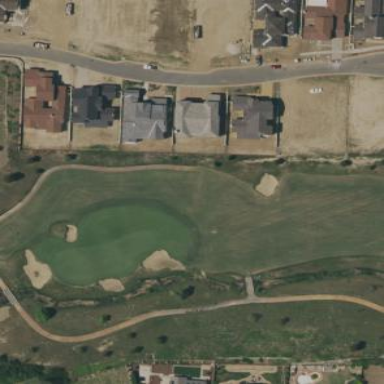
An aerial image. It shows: Grassy area designated as golf fairway.